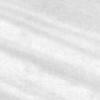
Label: change